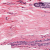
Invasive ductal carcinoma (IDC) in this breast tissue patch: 0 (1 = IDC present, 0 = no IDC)